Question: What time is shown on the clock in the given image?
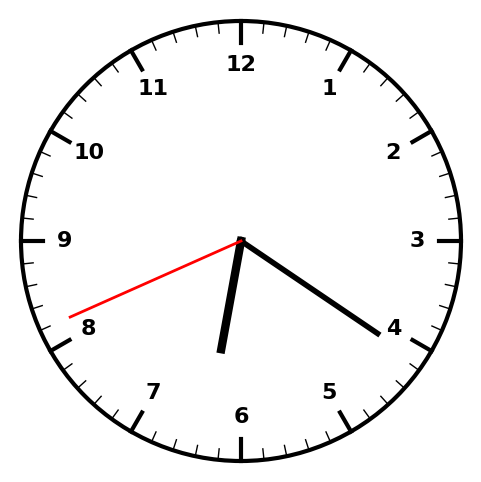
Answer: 06:20:41